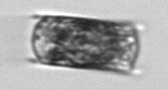
Label: Hemiaulus